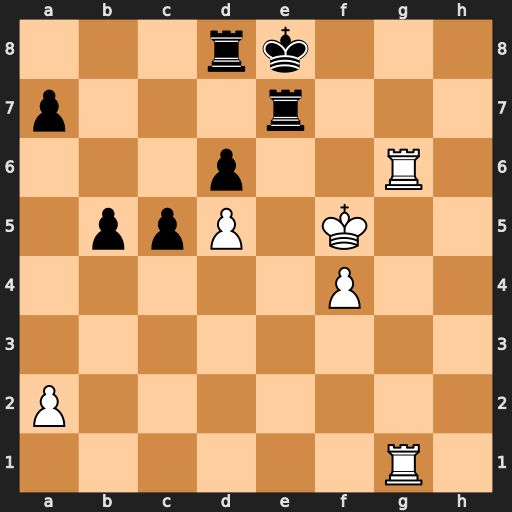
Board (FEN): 3rk3/p3r3/3p2R1/1ppP1K2/5P2/8/P7/6R1
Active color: w
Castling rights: -
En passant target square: -
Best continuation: Re6 Kd7 Rxe7+ Kxe7 Rg7+